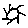
Label: sun